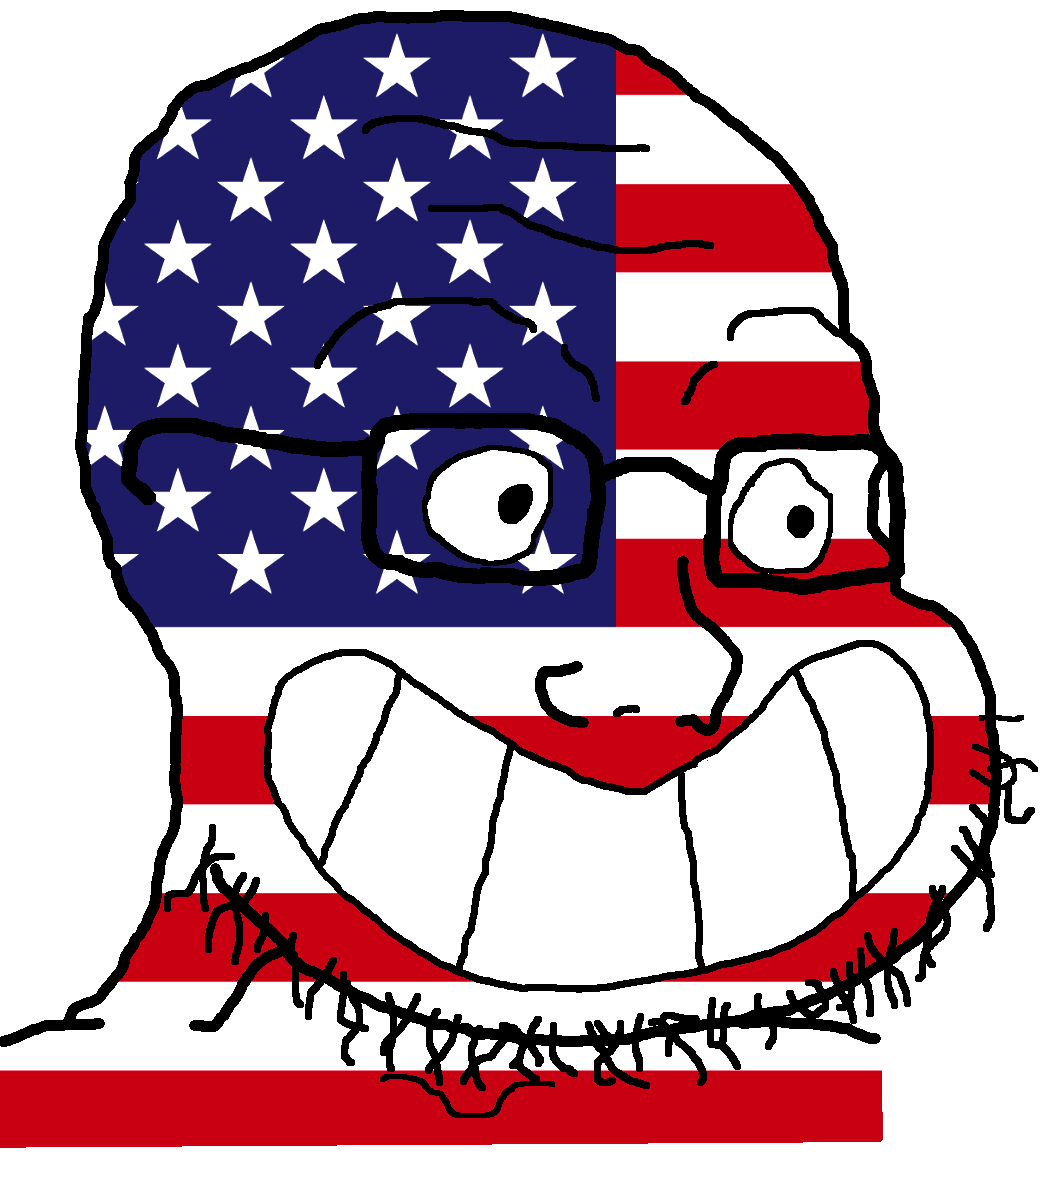
Label: 5_Soyjak